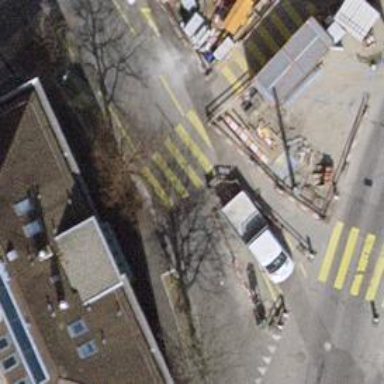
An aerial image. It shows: Marked crossing on the road.